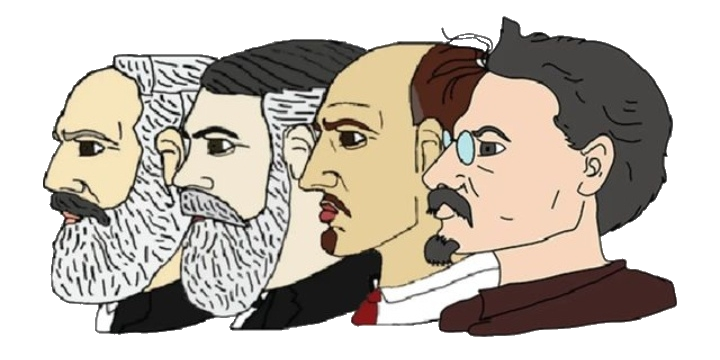
Label: 5_unsorted